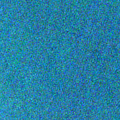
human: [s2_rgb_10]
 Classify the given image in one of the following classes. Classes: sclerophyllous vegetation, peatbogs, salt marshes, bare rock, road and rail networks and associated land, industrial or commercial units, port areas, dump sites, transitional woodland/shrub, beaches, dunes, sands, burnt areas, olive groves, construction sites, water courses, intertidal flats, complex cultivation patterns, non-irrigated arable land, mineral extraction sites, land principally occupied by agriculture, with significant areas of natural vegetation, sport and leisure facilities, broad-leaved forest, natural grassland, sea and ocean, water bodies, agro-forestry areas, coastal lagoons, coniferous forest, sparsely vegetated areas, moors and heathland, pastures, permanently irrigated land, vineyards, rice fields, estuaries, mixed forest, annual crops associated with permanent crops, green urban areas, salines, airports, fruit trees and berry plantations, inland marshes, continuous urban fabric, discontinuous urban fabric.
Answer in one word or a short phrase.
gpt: sea and ocean